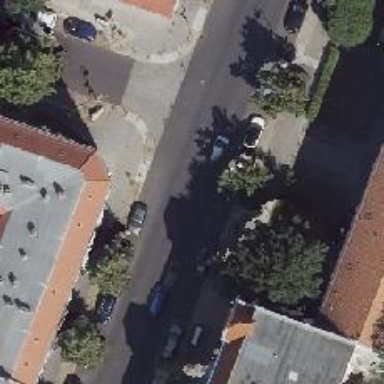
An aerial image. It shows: Tertiary road with asphalt surface and sidewalks on both sides. There is parallel on-street parking available on both sides of the road.